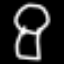
Label: mushroom